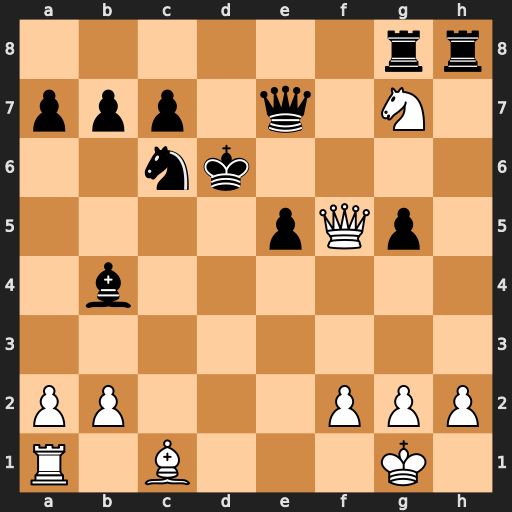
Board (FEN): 6rr/ppp1q1N1/2nk4/4pQp1/1b6/8/PP3PPP/R1B3K1
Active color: w
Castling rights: -
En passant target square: -
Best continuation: Qd3+ Nd4 Nf5+ Kd7 Nxe7